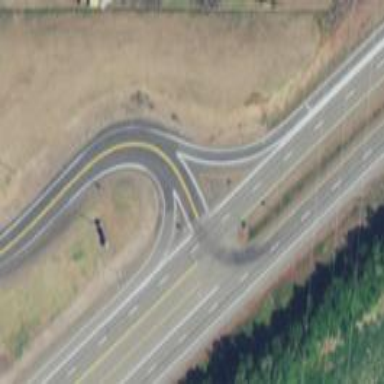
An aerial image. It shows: Trunk link highway.